Question: In my HTML table I have different colors for my rows and columns. But on intersection of a row and column, the TD CSS takes the precedence. But I want to over ride it with TR CSS. How this can be done?
Here is an example from my work

I want to have gray color like in first row in all the cells/columns.As this is a disabled row.But the column css overrides the row css.
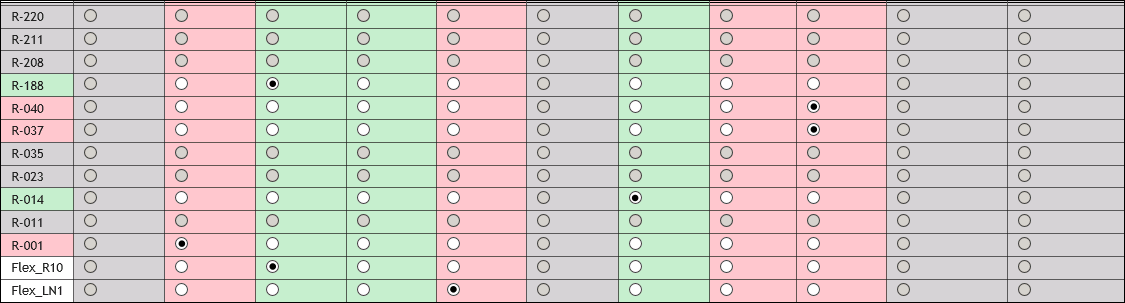
Answer: You may want to try overriding the td with a transparent color this particular td.
Something like this :
'''
table tr.disabled td{
background-color:transparent;
}
'''
if your css declaration for the column td has more precision, then you need to add more precision to this declaration (maybe add a css class or go up in the precision like 'html body table tr.disabled td').